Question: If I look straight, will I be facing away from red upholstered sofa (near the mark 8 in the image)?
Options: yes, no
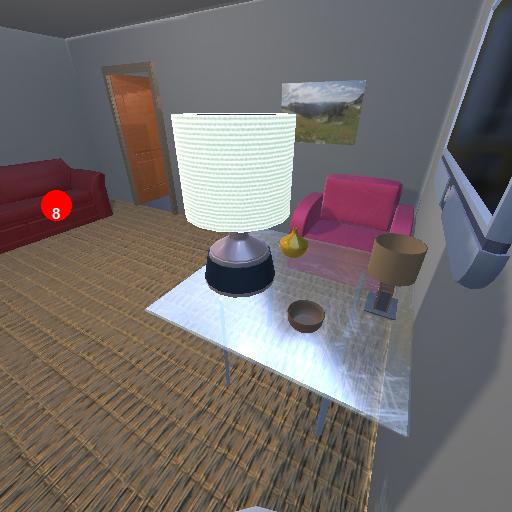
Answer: yes